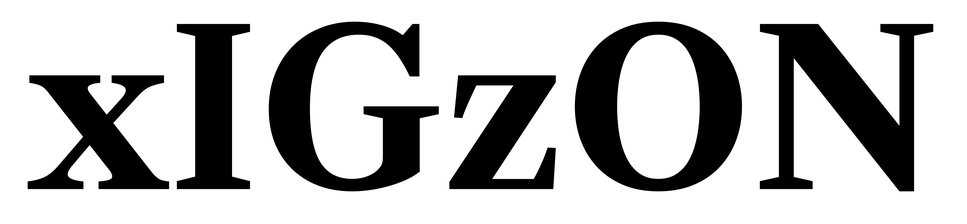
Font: LibreCaslonText_Bold